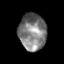
Tissue: skin
Cell type: Epithelial cells
Senescence score: 0.2413
Nuclear area (px): 992
Mean DAPI intensity: 123.625